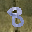
Label: 8